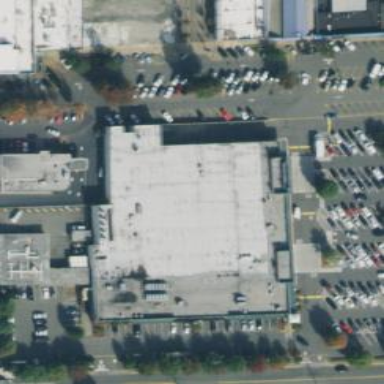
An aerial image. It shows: Building that houses supermarket.